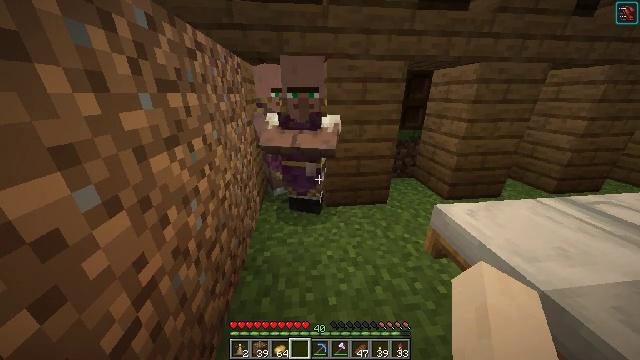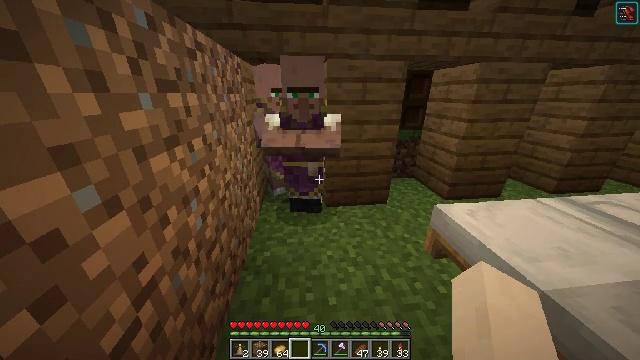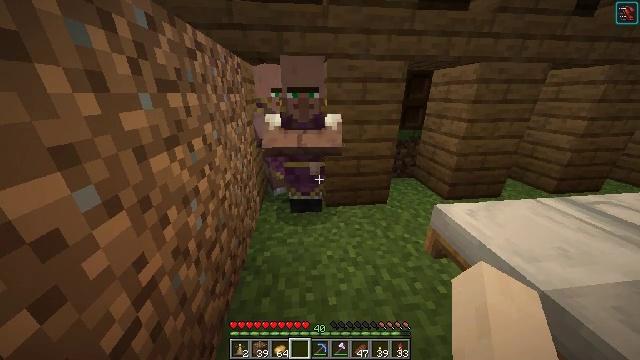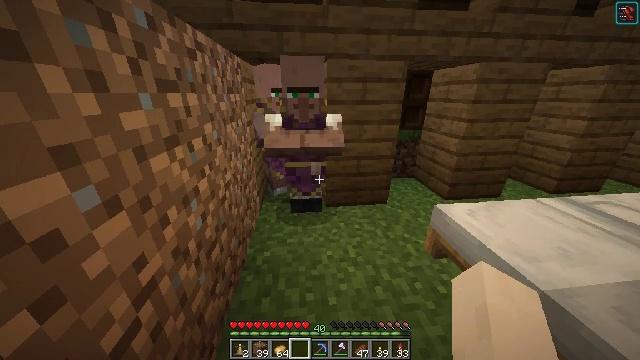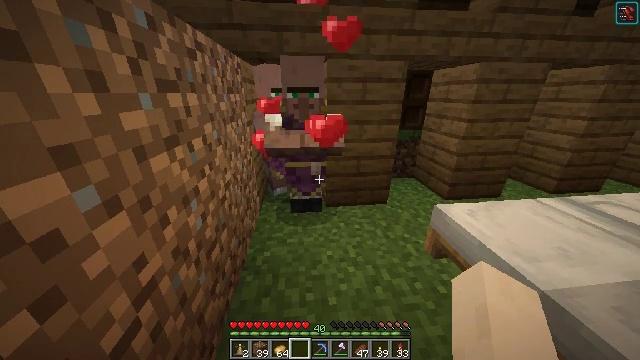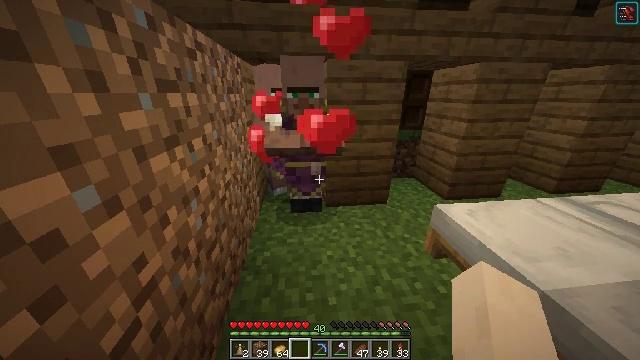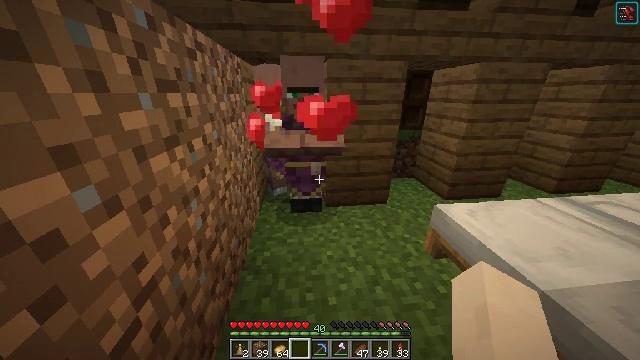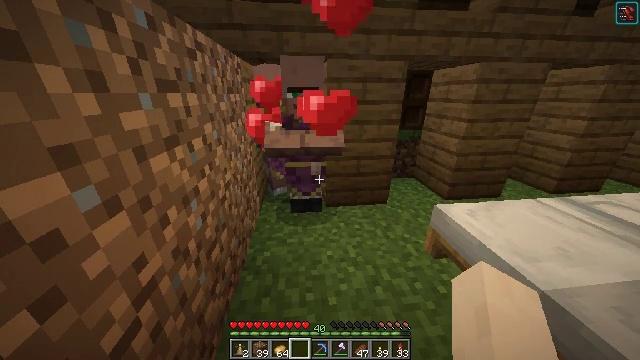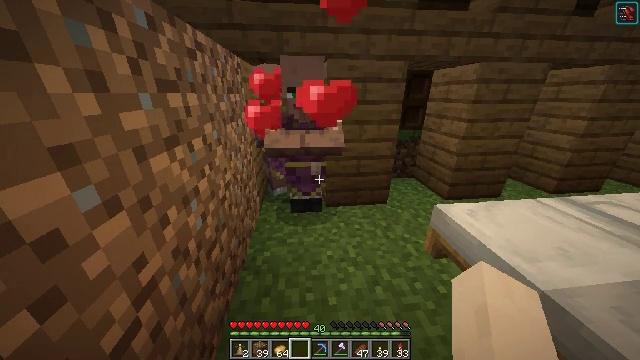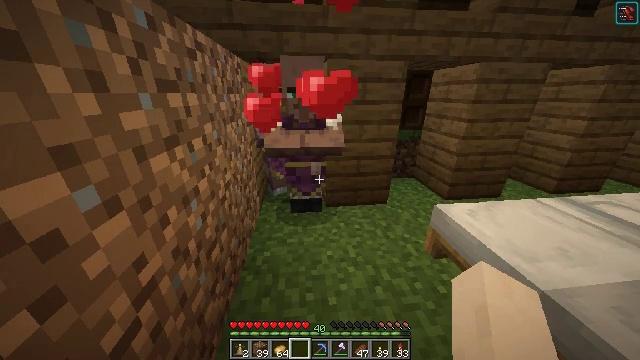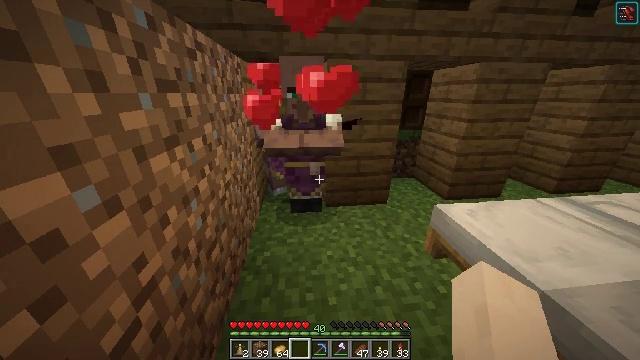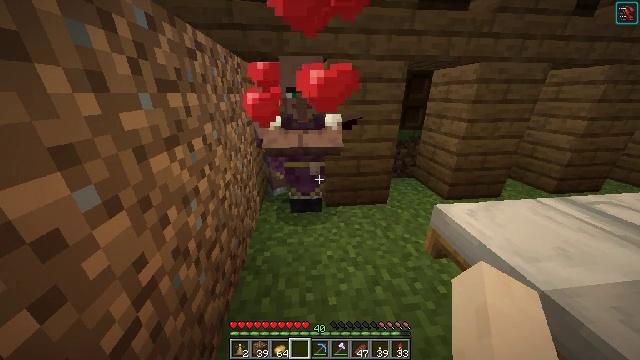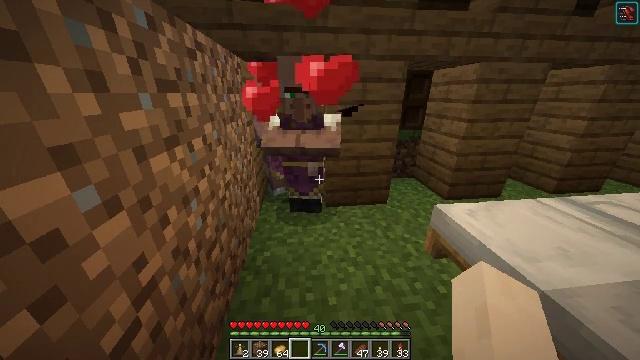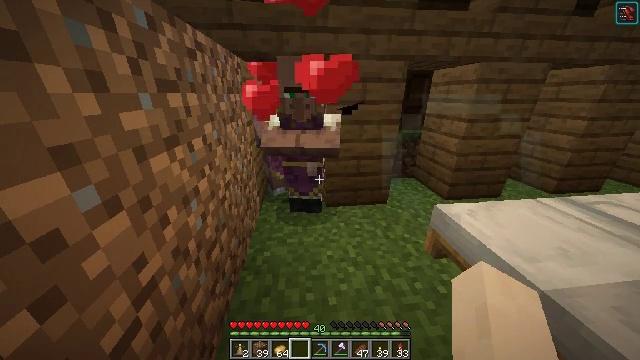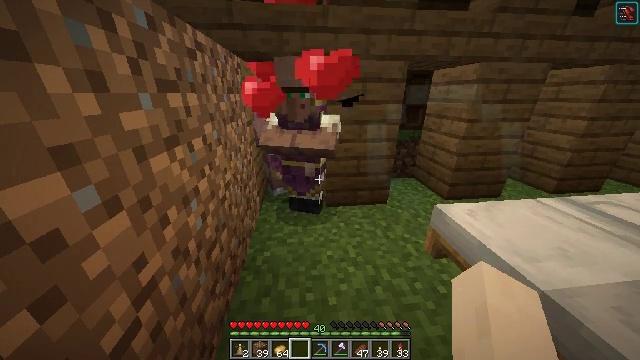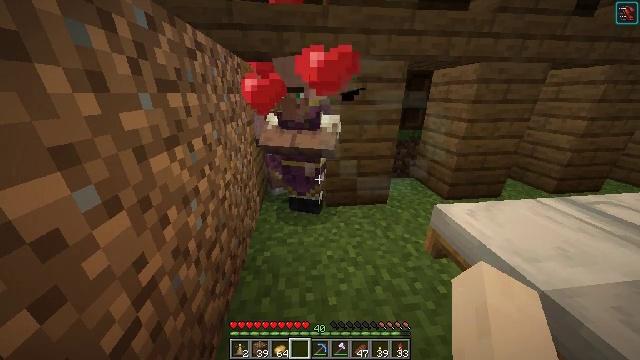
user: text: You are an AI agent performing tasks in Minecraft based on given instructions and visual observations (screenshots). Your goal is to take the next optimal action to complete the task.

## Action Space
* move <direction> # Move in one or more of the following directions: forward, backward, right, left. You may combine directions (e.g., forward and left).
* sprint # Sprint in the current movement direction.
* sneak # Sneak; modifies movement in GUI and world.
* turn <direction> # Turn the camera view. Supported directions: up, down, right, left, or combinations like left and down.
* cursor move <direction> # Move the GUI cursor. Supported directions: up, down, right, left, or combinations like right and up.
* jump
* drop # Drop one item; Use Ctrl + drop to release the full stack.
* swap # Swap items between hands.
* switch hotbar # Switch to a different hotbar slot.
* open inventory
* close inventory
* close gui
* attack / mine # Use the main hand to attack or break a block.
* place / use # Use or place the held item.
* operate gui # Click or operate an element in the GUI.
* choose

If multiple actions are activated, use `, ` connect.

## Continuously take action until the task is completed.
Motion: motion action
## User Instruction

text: Break the brewing stand to collect it.
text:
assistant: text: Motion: no_op
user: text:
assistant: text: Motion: no_op
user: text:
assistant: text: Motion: no_op
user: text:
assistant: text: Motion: no_op
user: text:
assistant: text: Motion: no_op
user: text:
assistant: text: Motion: no_op
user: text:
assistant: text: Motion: no_op
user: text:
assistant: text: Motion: no_op
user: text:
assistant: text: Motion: no_op
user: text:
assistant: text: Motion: no_op
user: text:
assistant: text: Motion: no_op
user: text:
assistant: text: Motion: no_op
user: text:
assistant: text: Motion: no_op
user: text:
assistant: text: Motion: no_op
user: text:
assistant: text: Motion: no_op
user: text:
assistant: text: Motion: no_op
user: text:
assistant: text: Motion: no_op
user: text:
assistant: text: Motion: no_op
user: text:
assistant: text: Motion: no_op
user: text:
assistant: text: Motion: no_op
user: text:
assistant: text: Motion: turn left and up
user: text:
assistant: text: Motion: turn left and up
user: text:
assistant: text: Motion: turn up
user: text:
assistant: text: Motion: no_op
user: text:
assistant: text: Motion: no_op
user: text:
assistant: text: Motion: no_op
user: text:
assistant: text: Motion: no_op
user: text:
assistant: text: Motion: no_op
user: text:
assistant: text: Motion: no_op
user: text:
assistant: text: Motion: no_op